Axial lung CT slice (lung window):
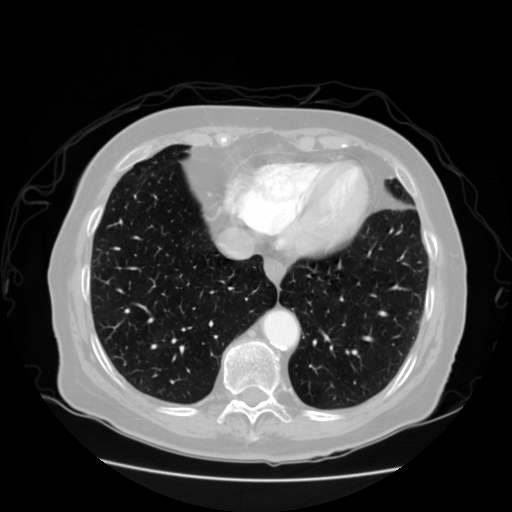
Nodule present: no